Field crop: tomato
Growth stage: 1
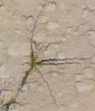
Species: cyperus